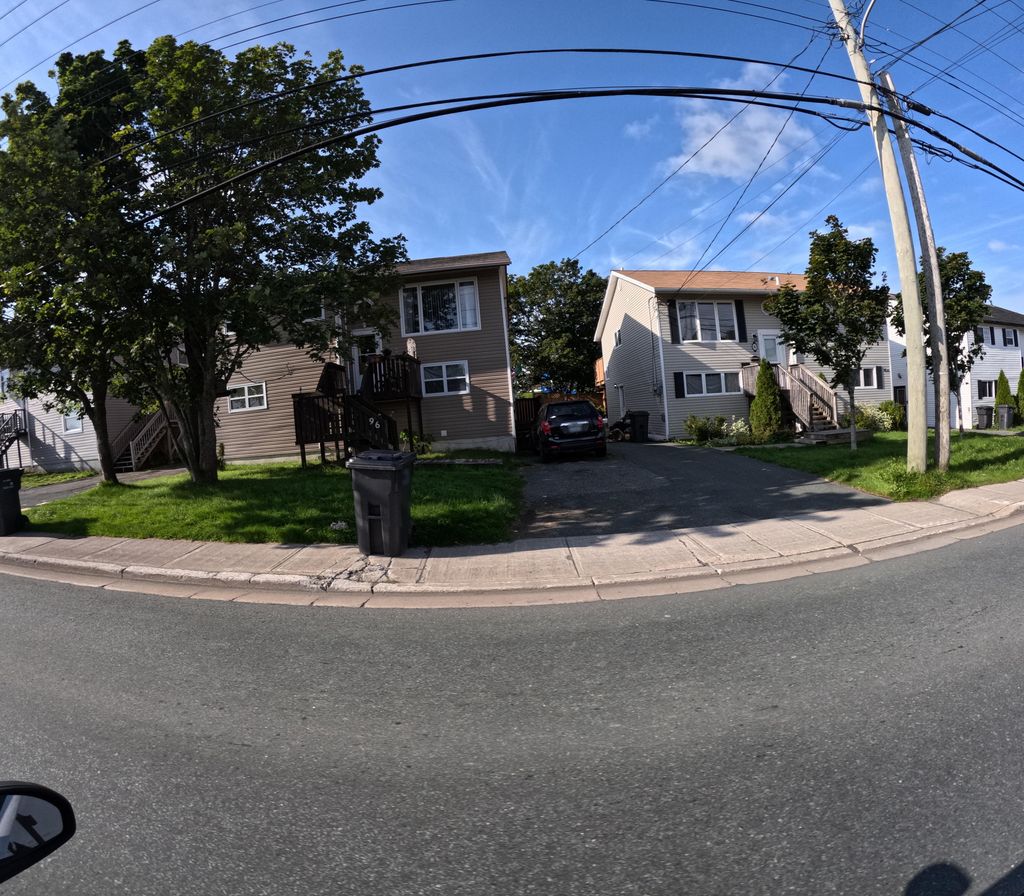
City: st_johns